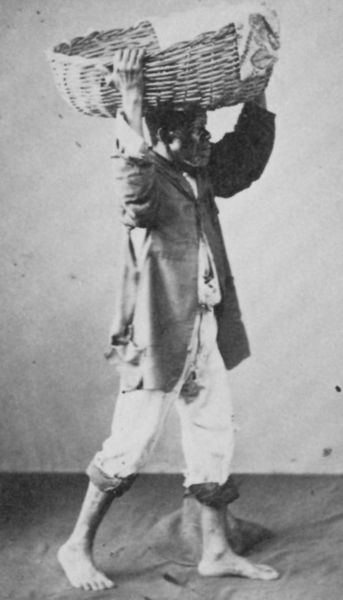
Titel: Straßenverkäufer in Rio de Janeiro
Künstler: Marc Ferrez
Standort: Rio de Janeiro
Institution: Sammlung Gilberto Ferrez
Schlagwörter: dunkel, kopf, mann, weiß, bewegung, finger, grau, profil, schwarz, tuch, weg, anzug, hemd, hose, jacke, wand, arm, diener, halten, schale, stehen, tragen, zerrissen, ärmel, hände, gehen, boden, mantel, kind, beine, farbig, last, schleppen, schwer, trage, transport, afrika, klein, markt, füsse, inszenierung, arbeiter, atelier, festhalten, korb, junge, zehen, jackett, sakko, exotik, exotisch, bauer, foto, fotografie, photographie, barfuss, neger, gang, ärmlich, geflecht, lumpen, weidenkorb, schwarz-weiss, loch, scharz, leinwand, kiste, schritt, bast, löcher, photo, flecken, afrikaner, schwarzer, sklave, geflochten, moor, lastenträger, fotographie, träger, kolonialismus, sujet, unterschenkel, studio, blazer, hosenbeine, kolonial, waren, schwerzer, farbiger, afro, fotoatelier, kolonialzeit, ethnologie, ausbeutung, hochkrempeln, korbträger, arebit, gekrempelt, anstrengug, aufgekrempelt, baumwollzupfer, eriss, gefelcht, krempeln, scleppen, simulation